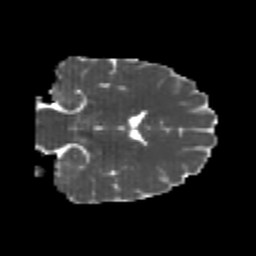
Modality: MD
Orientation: coronal
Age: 22
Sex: male
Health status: healthy
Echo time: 0.074 s